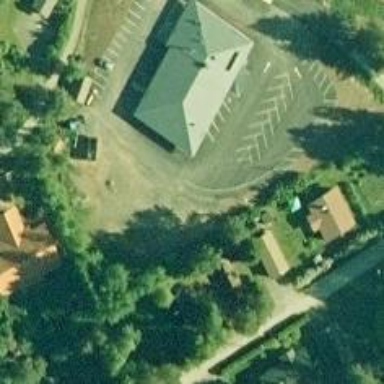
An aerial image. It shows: Building.